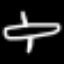
Label: airplane